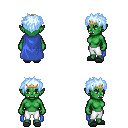
a pixel art fantasy rpg character, female body template, orc, green skin, blue cape, white pants, white cyan bedhead hairstyle, gold tiara, gray slippers, four views (front, back, left, right), 2x2 character sprite sheet, small pixel art, hard edges, no anti-aliasing